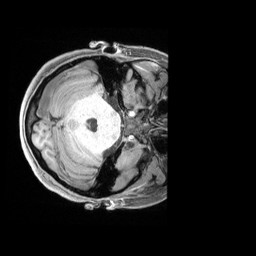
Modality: T1w
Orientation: axial
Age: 26
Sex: female
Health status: healthy
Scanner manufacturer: siemens
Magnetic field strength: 3 T
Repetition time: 2.4 s
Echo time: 0.00228 s